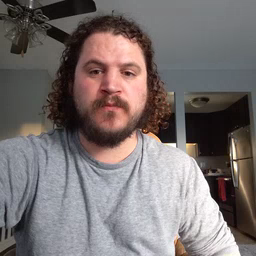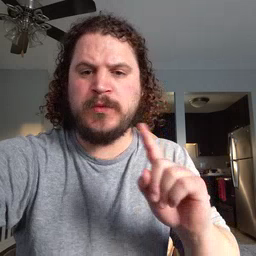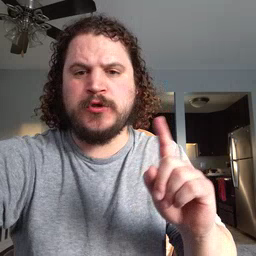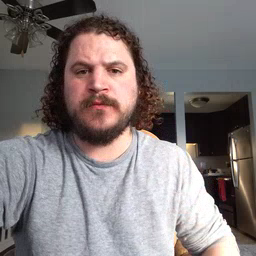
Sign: where